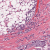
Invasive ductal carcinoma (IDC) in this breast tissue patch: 1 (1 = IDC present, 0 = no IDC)